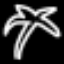
Label: palm tree